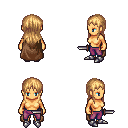
a pixel art fantasy rpg character, female body template, human, tanned skin, brown cape, magenta pants, light blonde unkempt hairstyle, metal boots, dagger, four views (front, back, left, right), 2x2 character sprite sheet, small pixel art, hard edges, no anti-aliasing